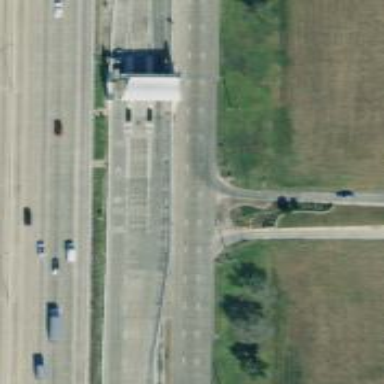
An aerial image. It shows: Secondary road with frontage road.